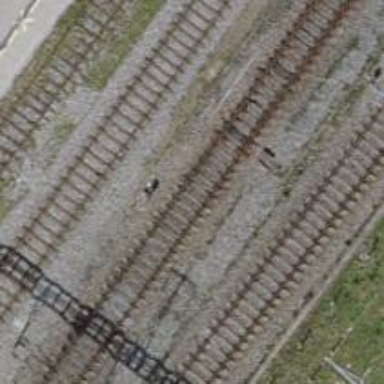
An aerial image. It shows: Railway with electrified contact lines.